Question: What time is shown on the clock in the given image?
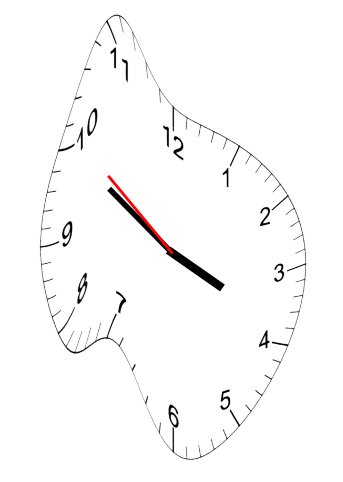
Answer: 03:49:51